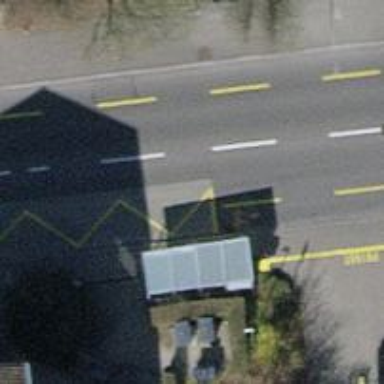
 serving as platform for public transportation."